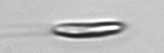
Label: Chrysochromulina